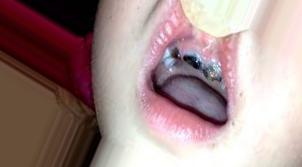
Condition: Caries